Question: I am trying to use the GA tracker object to push external links to GA for tracking. However, I am not sure how to get past this weird error when creating the tracker. From what I can tell, I am doing the same thing that many examples have.

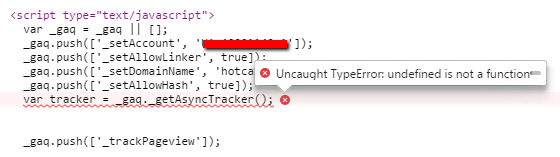
Answer: You're getting that error because the function '_getAsyncTracker()' is not defined yet. The reason it's not defined yet is because your code is running before the ga.js script is finished downloading.
What you need to do is wait until the script has downloaded, and then you can run your code. You can do that by pushing a function onto the '_gaq' array. Once ga.js is downloaded, it'll execute your function.
'''
_gaq.push(function() {
var tracker = _gaq._getAsyncTracker();
console.log(tracker);
});
'''
Also, beware that the '_getAsyncTracker()' method is deprecated:
<URL>